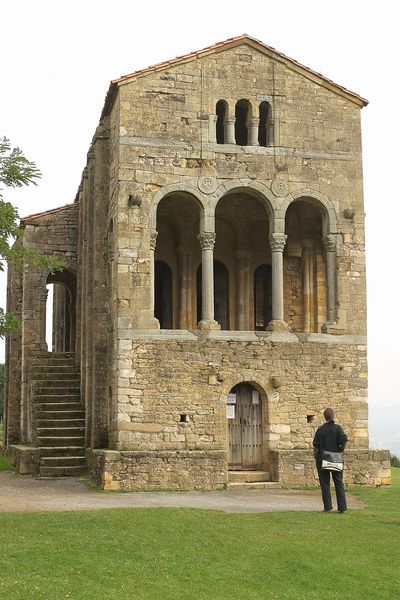
Titel: Santa Maria del Naranco
Standort: Oviedo, Santa Maria del Naranco (EU - E)
Schlagwörter: baum, himmel, mann, grün, ocker, äste, braun, bunt, fenster, frau, holz, pfeiler, rücken, schwarz, säule, säulen, tür, weiss, dach, gebäude, gras, haus, rasen, weg, wiese, ornament, alt, wand, architektur, mensch, sockel, stein, steine, kirche, land, person, renaissance, rund, balkon, spanien, bogen, italien, mauer, rundbogen, treppe, treppen, ornamente, stufen, tor, betrachter, galerie, halle, foto, fotografie, photographie, bögen, eingang, ruine, zettel, bruan, tasche, anschauen, arkaden, kapitelle, betrachten, kapitell, farbfoto, gotisch, rundbögen, romanik, kapelle, freitreppe, pferdeschwanz, basilika, holztür, romanisch, söule, bogenfenster, irland, hold, farbfotografie, vorromanik, goten